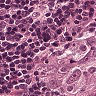
Metastatic tissue present: yes